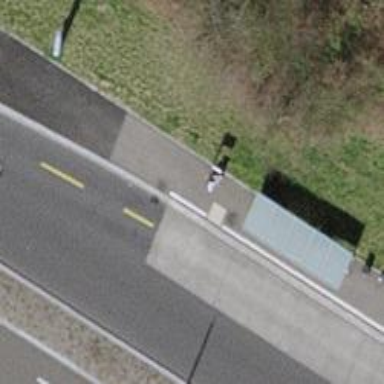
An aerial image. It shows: Bus stop with sheltered platform for public transport.